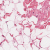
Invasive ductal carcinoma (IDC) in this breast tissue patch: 0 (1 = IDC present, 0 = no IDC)